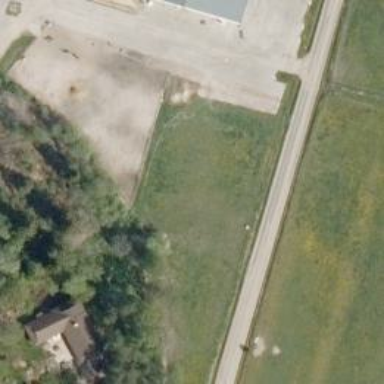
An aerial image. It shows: Fence around area designated for animal keeping.